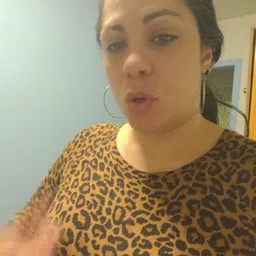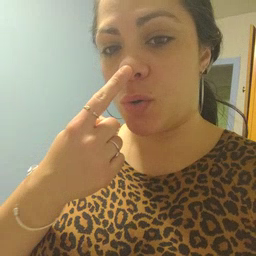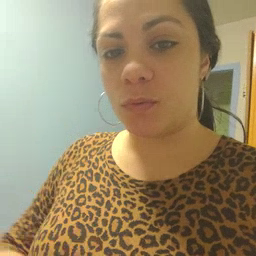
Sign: nose